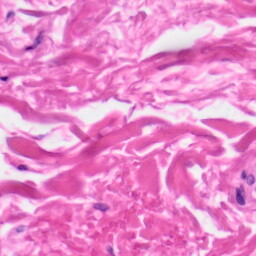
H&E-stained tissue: Skin